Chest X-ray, PA view. Patient: 33 years old, sex M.
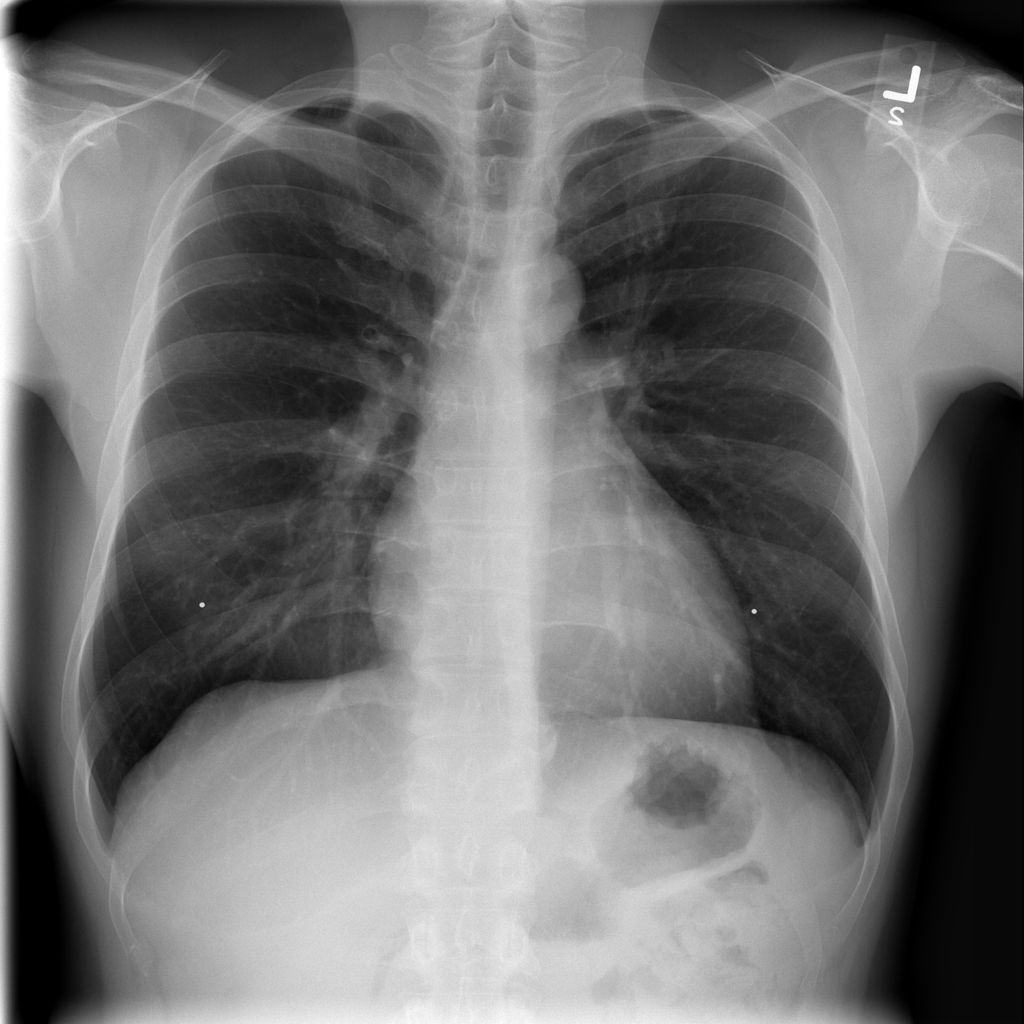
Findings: No Finding